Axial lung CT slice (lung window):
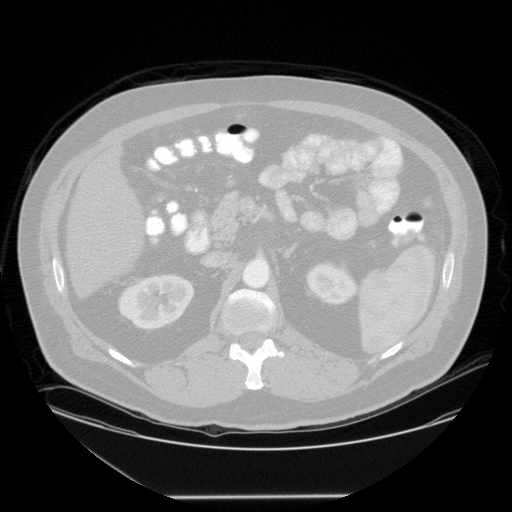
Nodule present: no